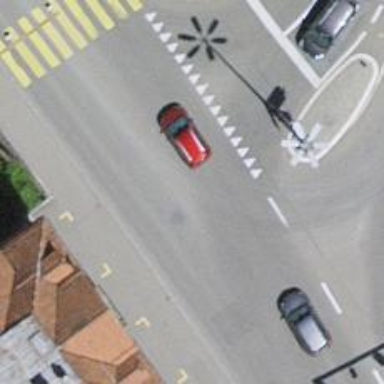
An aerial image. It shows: Road with traffic signals.